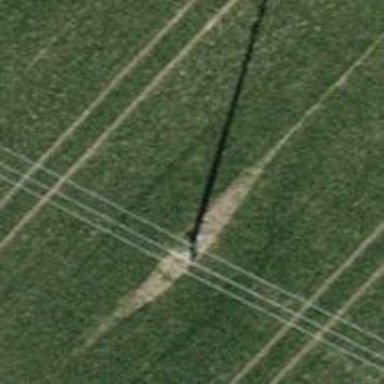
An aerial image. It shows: Concrete power pole.